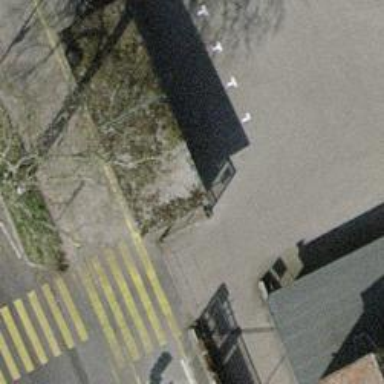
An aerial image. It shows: Street-side parking area.